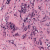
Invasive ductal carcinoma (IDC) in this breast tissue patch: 1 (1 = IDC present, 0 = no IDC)